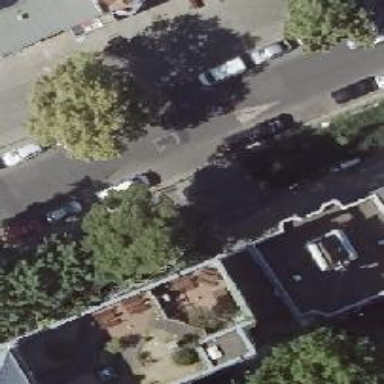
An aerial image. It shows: Residential road with parallel on-street parking lanes. The road has asphalt surface and separate sidewalk.